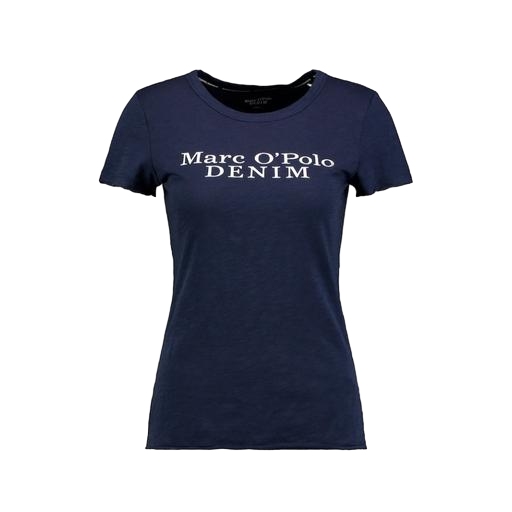
blue t-shirt only macy, woman's tshirt, mid t-shirt, white background